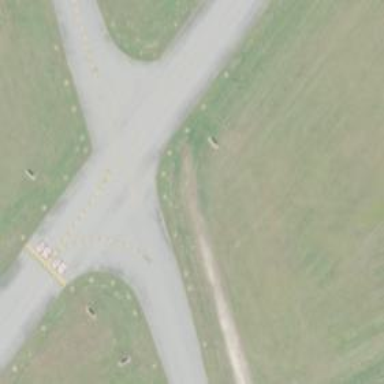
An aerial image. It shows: Image of taxiway at airport.